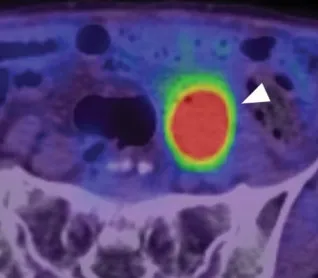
18F-FDG PET-CT images (A, B) show that the SUVmax of the mass on the left kidney was 6.25 (arrow). SUVmax of the lymphadenopathy in the left common iliac area was 3.71 (arrowhead), and metastasis was suspected.
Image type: radiology (pet)